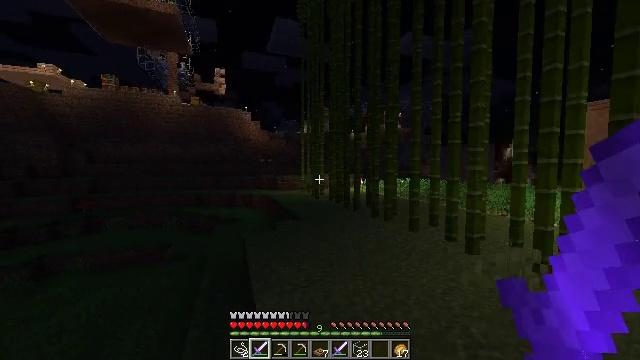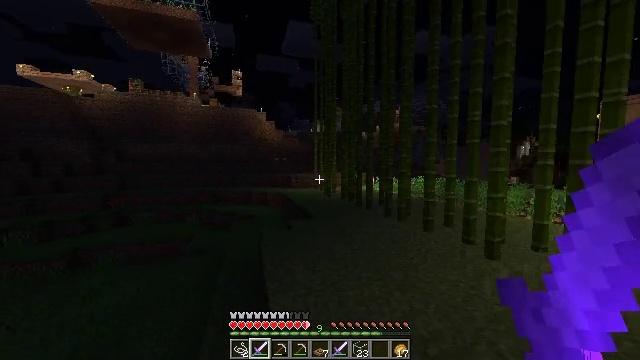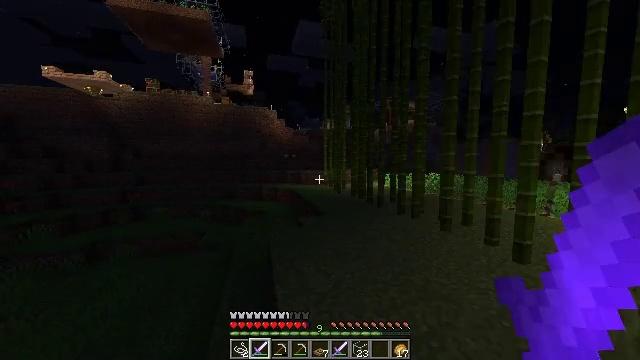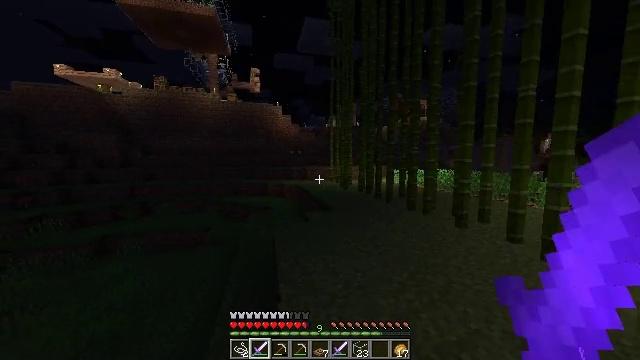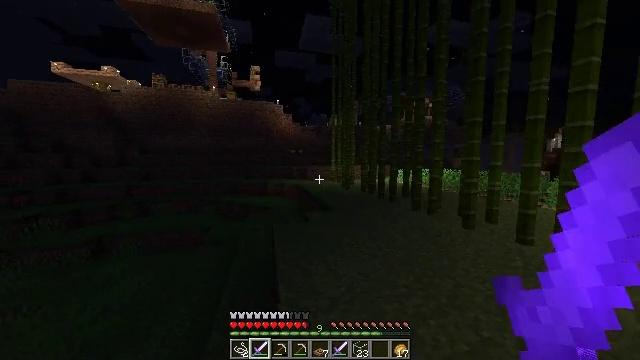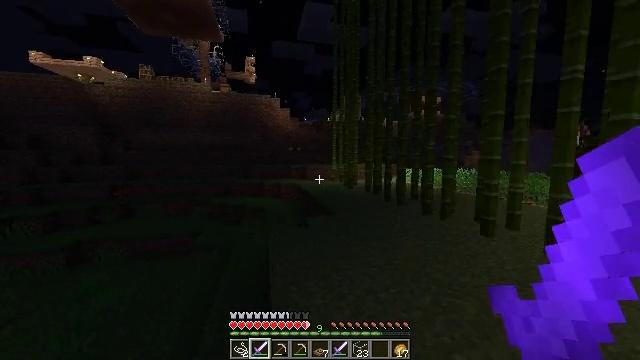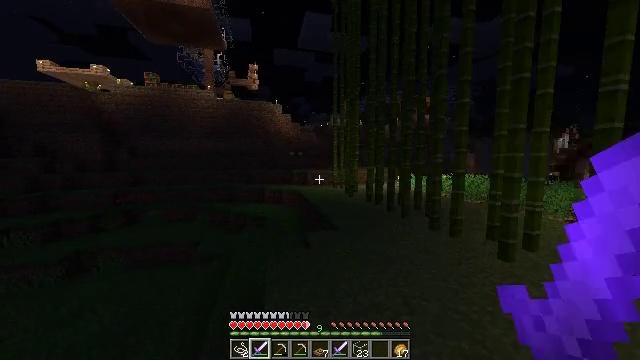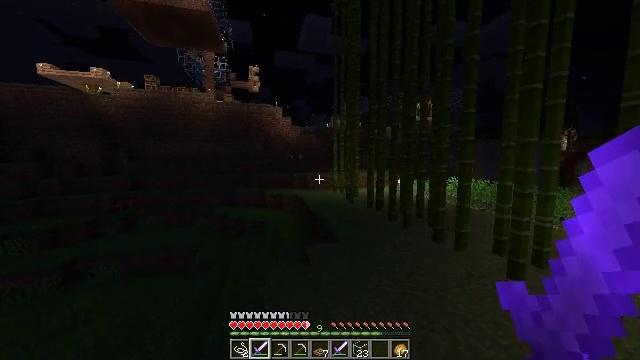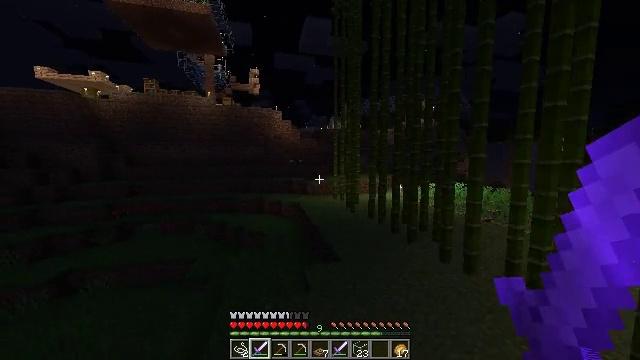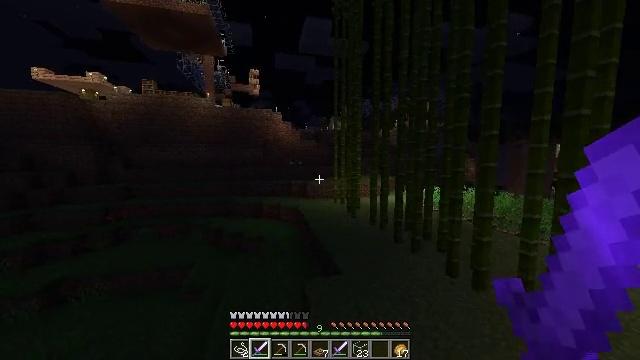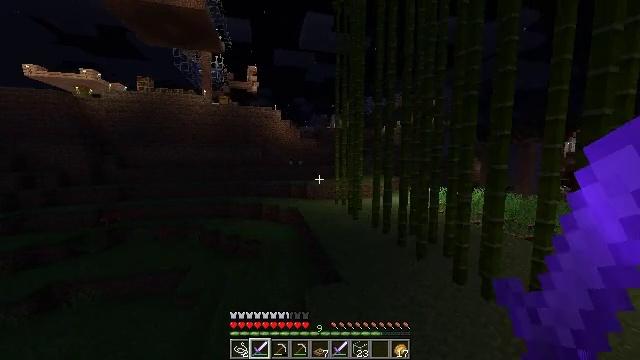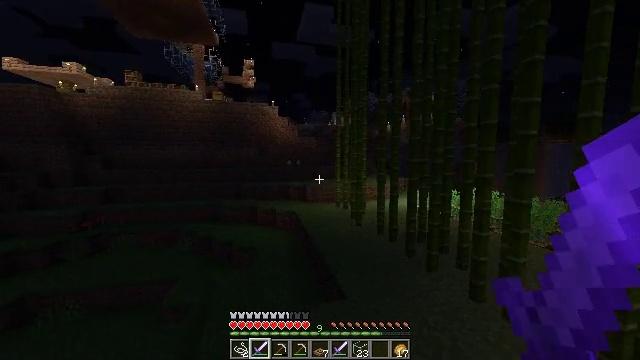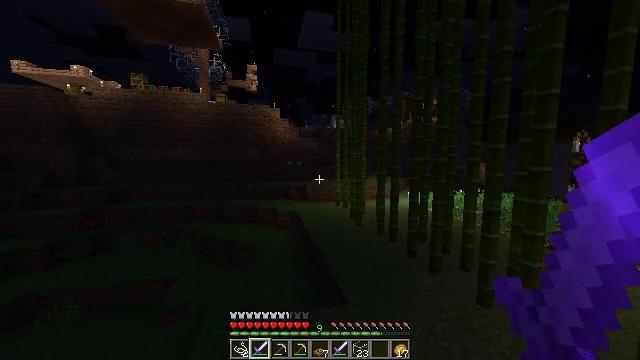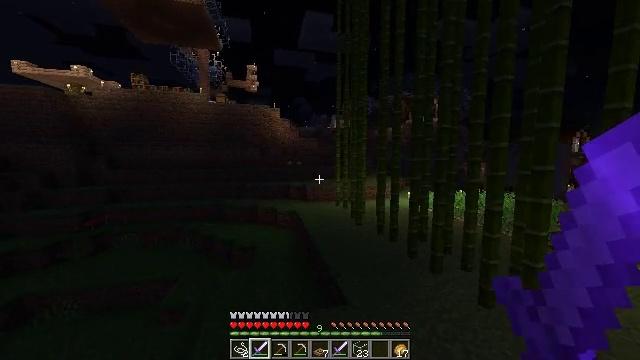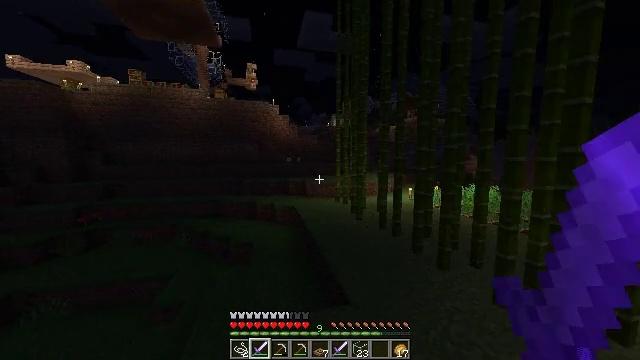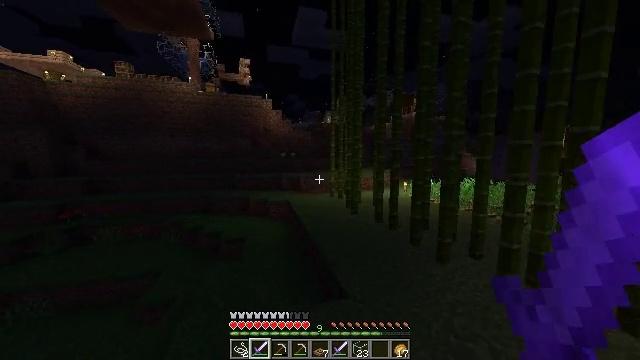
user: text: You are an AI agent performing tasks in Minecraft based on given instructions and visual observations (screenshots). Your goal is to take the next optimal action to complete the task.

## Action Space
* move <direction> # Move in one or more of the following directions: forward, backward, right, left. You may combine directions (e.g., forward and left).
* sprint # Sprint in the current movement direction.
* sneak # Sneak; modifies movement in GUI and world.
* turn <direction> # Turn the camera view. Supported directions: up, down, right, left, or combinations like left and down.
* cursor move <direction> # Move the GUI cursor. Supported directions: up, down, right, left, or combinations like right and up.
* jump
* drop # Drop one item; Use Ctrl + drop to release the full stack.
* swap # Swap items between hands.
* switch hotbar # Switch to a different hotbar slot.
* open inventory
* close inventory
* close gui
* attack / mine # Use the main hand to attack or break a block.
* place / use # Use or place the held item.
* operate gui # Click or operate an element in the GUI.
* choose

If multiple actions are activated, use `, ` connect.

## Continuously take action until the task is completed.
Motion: motion action
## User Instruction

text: Kill mobs.
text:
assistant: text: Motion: move forward, turn left, jump
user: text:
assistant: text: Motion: move forward, turn left, jump
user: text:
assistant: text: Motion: move forward, turn left, jump
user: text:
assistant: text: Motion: move forward, jump
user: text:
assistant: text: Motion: move forward, sprint, jump
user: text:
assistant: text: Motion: move forward, sprint, jump
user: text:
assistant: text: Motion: move forward, sprint, jump
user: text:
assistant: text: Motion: move forward, jump
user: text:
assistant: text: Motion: move forward, jump
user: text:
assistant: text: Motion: move forward, jump
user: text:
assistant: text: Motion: move forward, jump
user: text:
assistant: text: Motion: move forward, jump
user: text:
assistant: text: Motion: move forward, jump
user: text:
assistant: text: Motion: move forward, jump
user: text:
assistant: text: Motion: move forward, turn right, jump
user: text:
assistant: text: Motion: move forward, jump
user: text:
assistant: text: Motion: move forward, jump
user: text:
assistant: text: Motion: move forward, sprint, jump
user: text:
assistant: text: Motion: move forward, sprint, jump
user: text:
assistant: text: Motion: move forward, sprint, jump
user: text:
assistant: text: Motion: move forward, jump
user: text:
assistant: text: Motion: move forward, jump
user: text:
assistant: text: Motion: move forward, jump
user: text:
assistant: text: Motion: move forward, jump
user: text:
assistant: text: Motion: move forward, jump
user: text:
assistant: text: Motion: move forward, jump
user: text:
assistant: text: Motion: move forward, jump
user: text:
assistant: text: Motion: move forward, turn left, jump
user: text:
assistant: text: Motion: move forward, sprint, turn left, jump
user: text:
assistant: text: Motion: move forward, sprint, jump